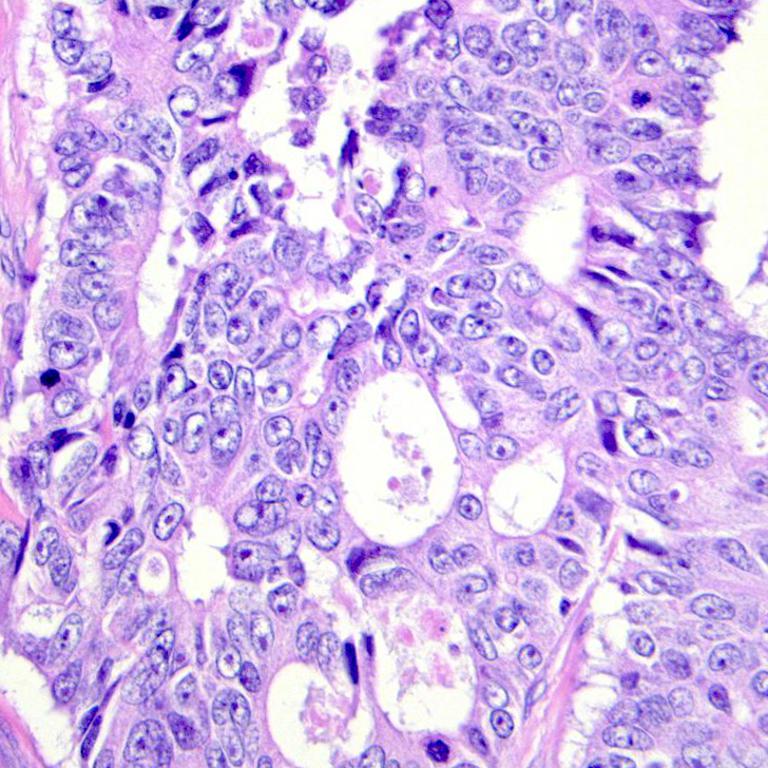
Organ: colon
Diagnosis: adenocarcinomas